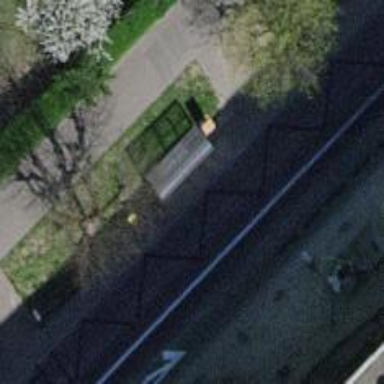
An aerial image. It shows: Post box is visible.